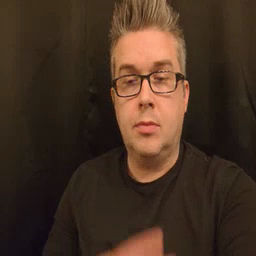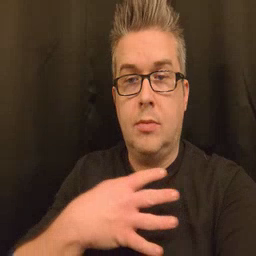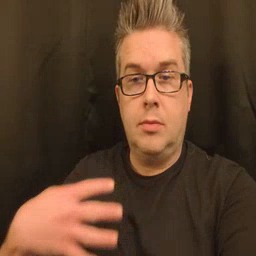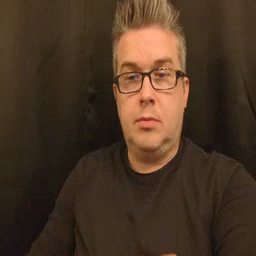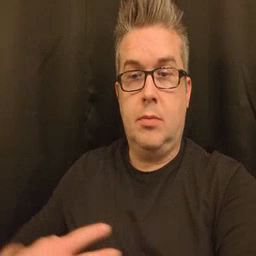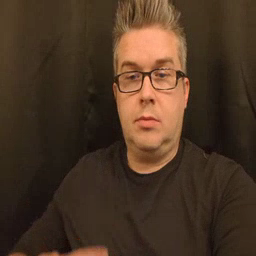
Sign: zebra